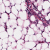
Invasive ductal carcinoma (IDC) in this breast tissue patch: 1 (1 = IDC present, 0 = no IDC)